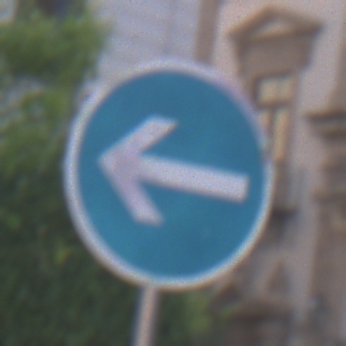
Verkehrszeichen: VorgeschriebeneFahrtrichtungHierLinks
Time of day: SunriseSunset
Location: Outdoor (Urban)
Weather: PartlyCloudy
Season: NotSpecified
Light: Natural